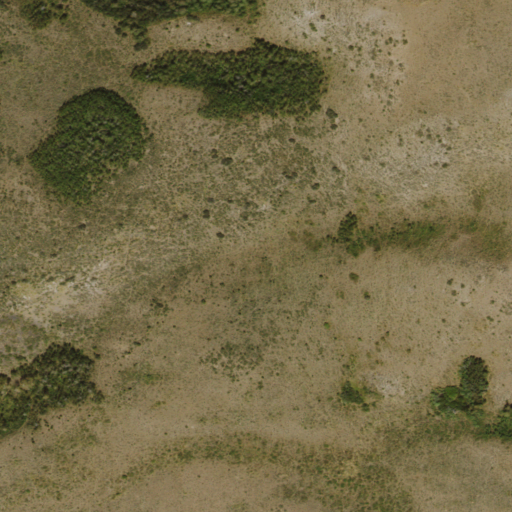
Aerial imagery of mountains in Nevada named Bruneau Range containing shrub, deciduous forest, and evergreen forest